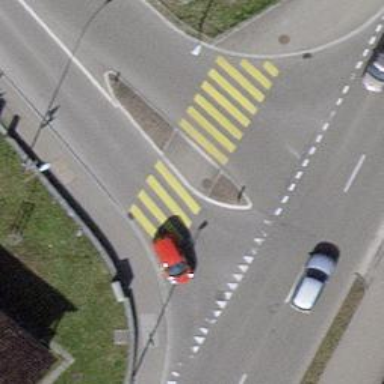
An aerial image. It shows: Uncontrolled road crossing with pedestrian island.